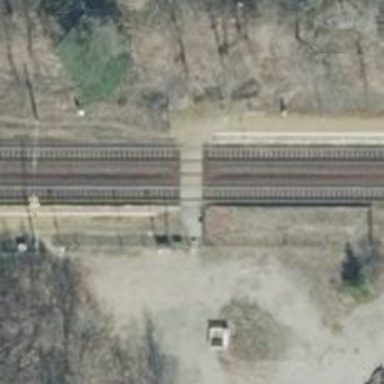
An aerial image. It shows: Crossing for the railway.